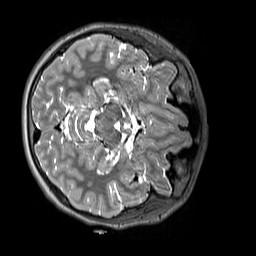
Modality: T2w
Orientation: axial
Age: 11
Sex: female
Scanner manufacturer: siemens
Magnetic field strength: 3 T
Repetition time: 3.2 s
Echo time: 0.408 s